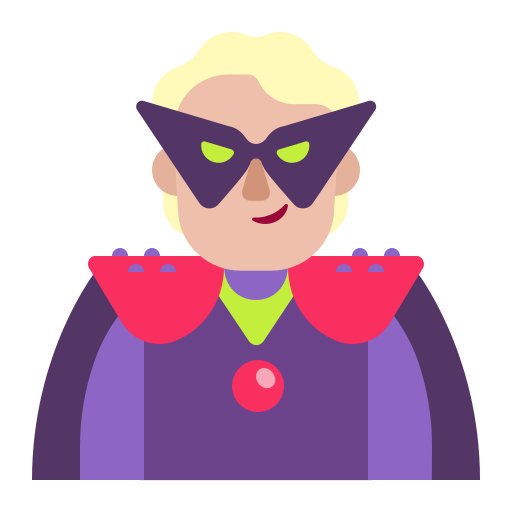
person supervillain flat  light